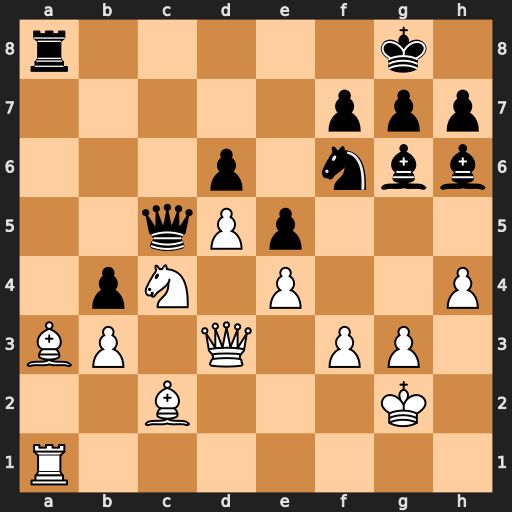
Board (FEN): r5k1/5ppp/3p1nbb/2qPp3/1pN1P2P/BP1Q1PP1/2B3K1/R7
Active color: w
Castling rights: -
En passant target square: -
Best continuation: Bxb4 Rxa1 Bxc5